Aerial crown-view tile of a tropical tree (Barro Colorado Island, Panama), acquired 20250818:
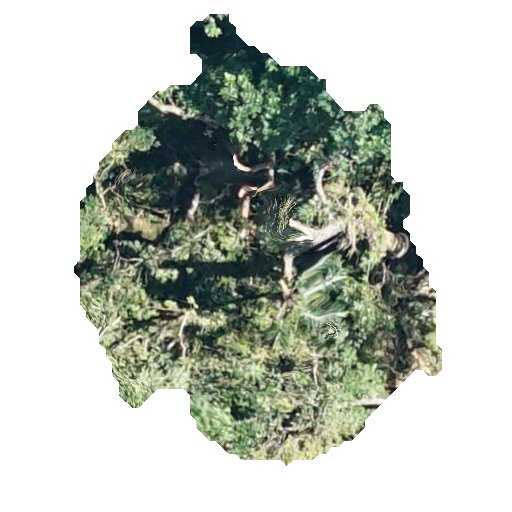
Species: Anacardium excelsum
GBIF accepted scientific name: Anacardium excelsum
Crown area: 155.5 m²